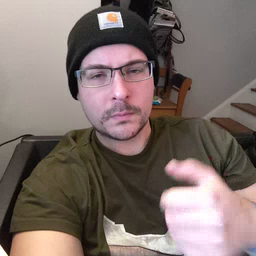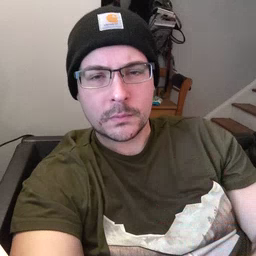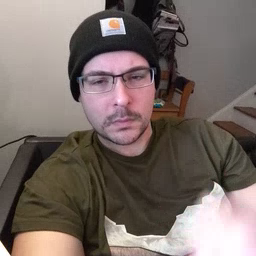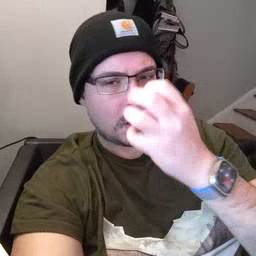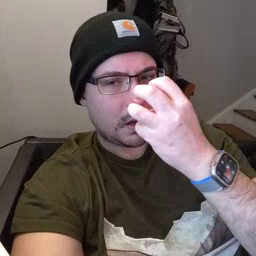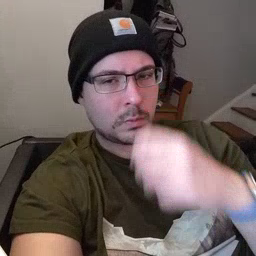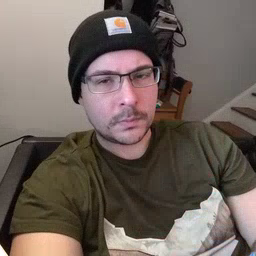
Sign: clown